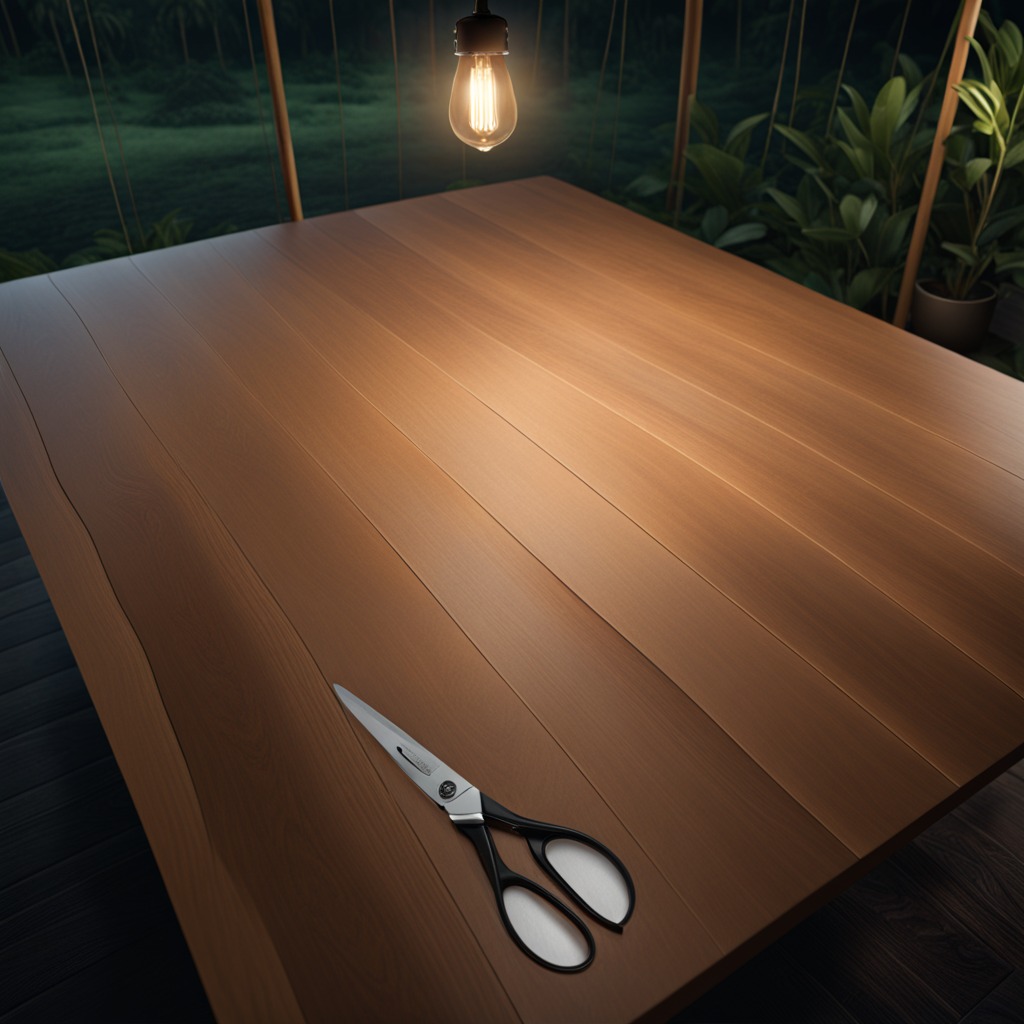
A scissor lying on a wooden table inside a jungle field workshop tent at night dim ambient light soft shadows worn but